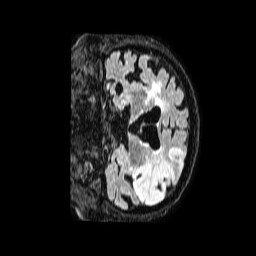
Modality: FLAIR
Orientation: coronal
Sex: female
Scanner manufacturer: philips
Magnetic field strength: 1.5 T
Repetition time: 4.8 s
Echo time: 0.3 s